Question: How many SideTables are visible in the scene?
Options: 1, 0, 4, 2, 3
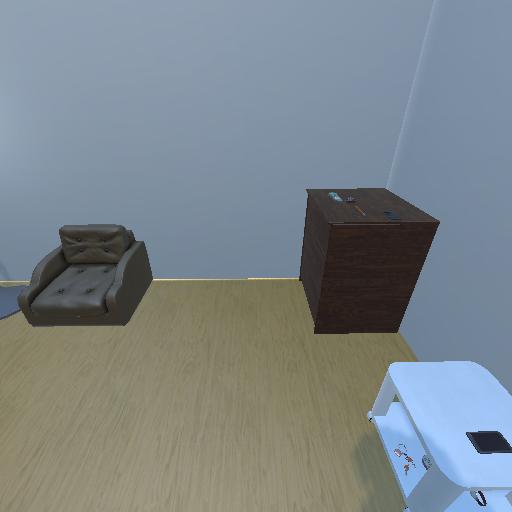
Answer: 1